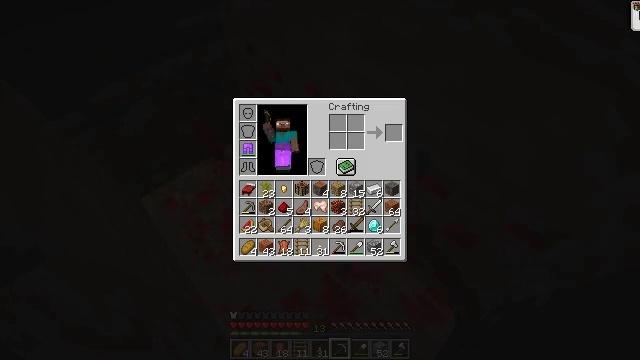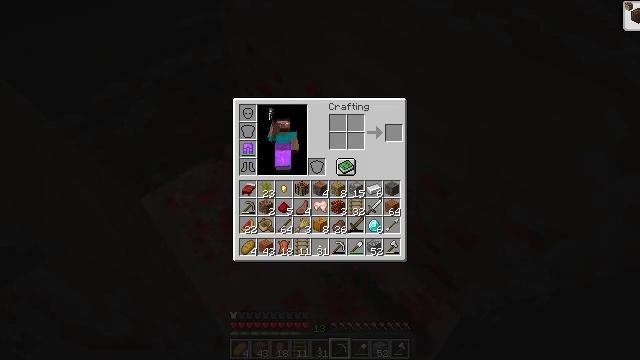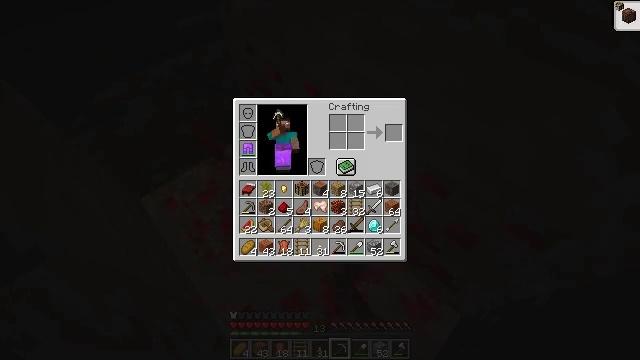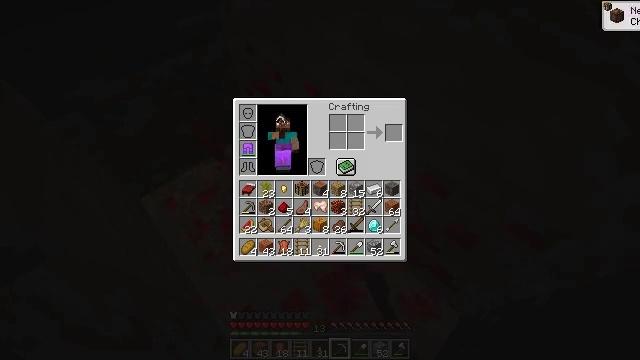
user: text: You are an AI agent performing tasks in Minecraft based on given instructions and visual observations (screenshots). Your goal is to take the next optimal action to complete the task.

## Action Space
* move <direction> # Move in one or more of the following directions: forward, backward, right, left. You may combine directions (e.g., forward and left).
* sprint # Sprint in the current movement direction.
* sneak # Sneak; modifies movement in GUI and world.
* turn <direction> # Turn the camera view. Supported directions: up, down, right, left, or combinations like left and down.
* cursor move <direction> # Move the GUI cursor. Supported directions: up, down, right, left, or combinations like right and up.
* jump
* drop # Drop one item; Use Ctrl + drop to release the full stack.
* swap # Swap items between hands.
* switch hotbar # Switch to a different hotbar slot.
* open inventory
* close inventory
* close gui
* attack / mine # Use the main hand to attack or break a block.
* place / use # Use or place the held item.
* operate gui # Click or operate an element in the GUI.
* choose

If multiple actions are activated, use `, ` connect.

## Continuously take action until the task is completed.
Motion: motion action
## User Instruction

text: Remove a filled map from the inventory.
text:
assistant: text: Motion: no_op
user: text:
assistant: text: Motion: no_op
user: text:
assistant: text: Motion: no_op
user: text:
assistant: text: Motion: no_op